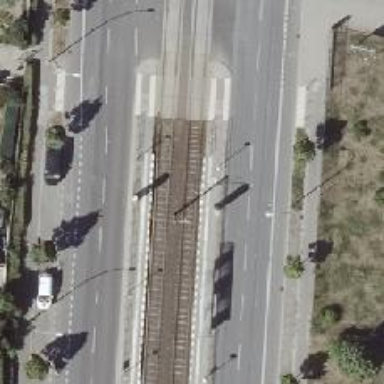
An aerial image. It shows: Tram stop position for public transport.